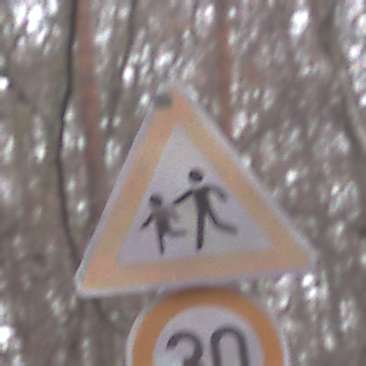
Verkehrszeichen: KinderRechts
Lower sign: Geschwindigkeit30
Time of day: Midday
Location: Outdoor (Nature)
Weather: Overcast
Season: Autumn
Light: Natural